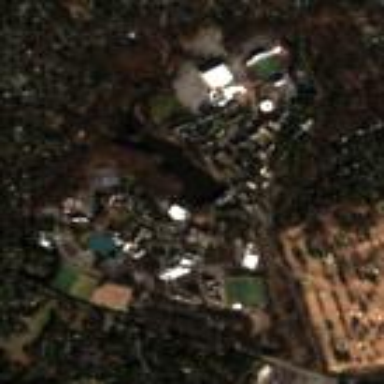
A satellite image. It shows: University.